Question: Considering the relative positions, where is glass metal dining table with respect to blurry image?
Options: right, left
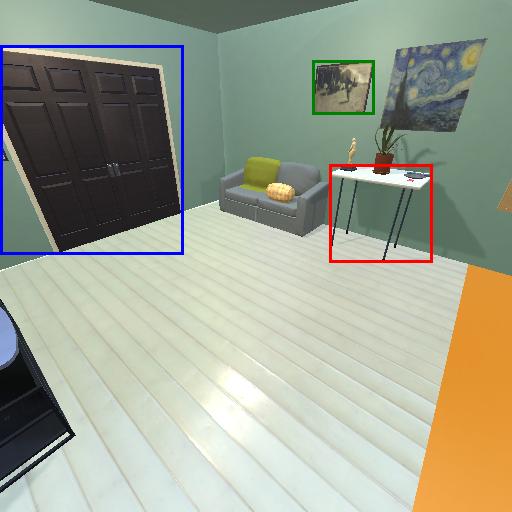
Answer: right